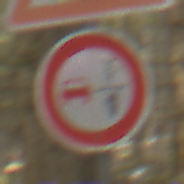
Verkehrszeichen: VerbotUeberholenEinspurigeFahrzeuge
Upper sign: SchleuderOderRutschgefahr
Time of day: MorningAfternoon
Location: Outdoor (Nature)
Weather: Overcast
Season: Winter
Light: Natural